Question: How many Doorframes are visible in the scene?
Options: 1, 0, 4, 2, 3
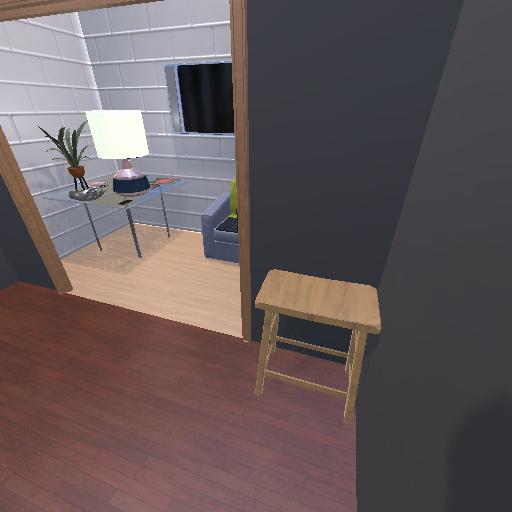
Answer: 1